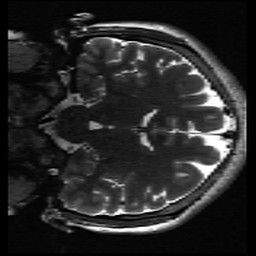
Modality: inplaneT2
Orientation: coronal